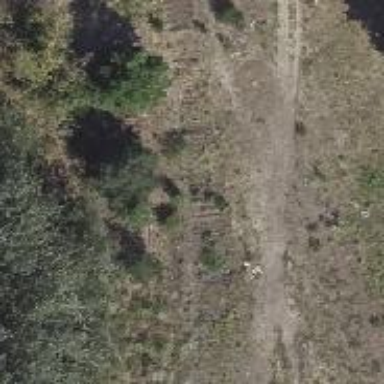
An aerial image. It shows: Abandoned railway with historical significance.